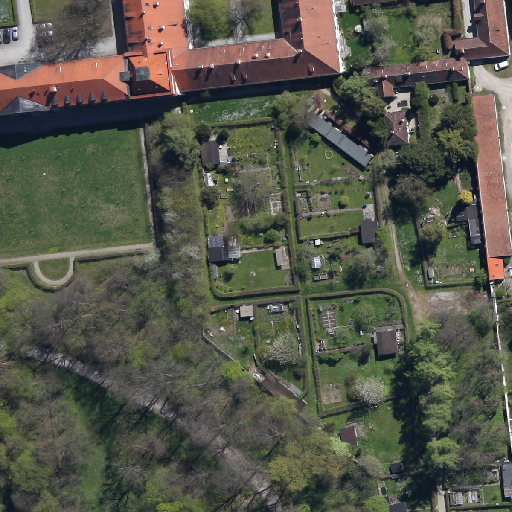
Referring expression: car in the parking area